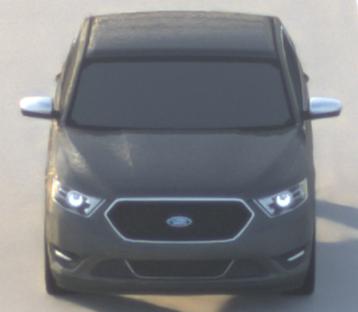
Make: Ford
Model: Taurus
Detailed model: SHO
Model produced from: 2012
Model produced until: 2019
Doors: 4
Color: gray
Road condition: dry road
Daytime: sunrise or sunset
Contrast: low contrast